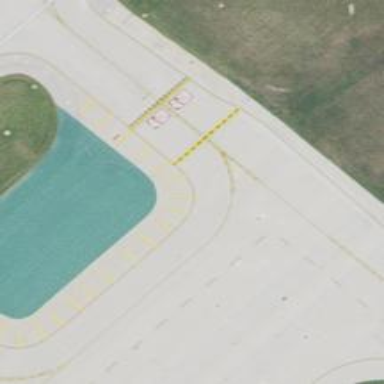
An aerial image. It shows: Image of taxiway at airport.